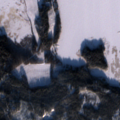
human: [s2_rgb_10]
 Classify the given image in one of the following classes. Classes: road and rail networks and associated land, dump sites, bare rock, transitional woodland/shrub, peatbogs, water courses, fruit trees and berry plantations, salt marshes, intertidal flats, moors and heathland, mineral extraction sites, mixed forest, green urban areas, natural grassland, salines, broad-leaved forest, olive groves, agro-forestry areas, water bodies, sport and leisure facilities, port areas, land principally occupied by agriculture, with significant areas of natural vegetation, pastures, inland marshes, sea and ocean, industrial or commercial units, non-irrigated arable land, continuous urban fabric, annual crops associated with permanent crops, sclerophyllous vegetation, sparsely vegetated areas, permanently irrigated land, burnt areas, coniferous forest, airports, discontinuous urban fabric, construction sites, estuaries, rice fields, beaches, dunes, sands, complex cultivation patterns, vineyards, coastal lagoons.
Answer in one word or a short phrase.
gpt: coniferous forest, mixed forest, sea and ocean